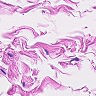
Metastatic tissue present: no